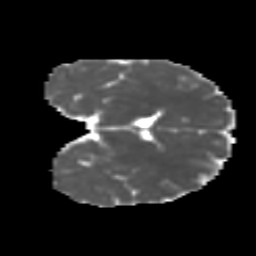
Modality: MD
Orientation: coronal
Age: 12
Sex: male
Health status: ill
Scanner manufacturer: ge
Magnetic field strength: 3 T
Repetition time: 6.752 s
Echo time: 0.079 s